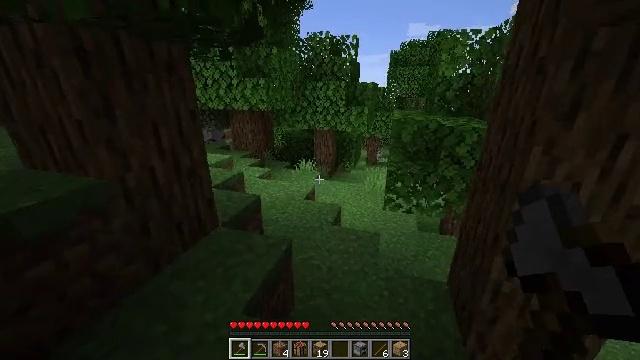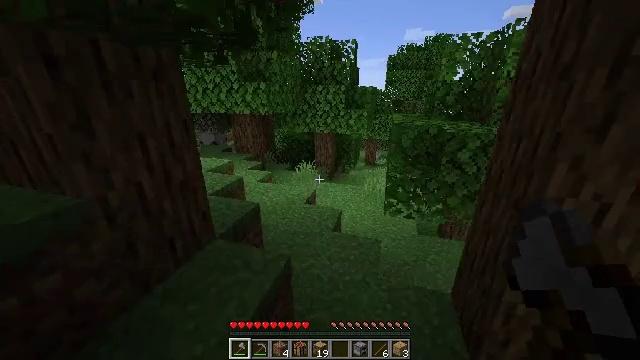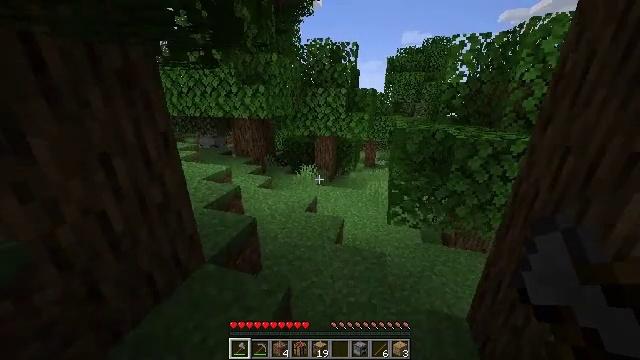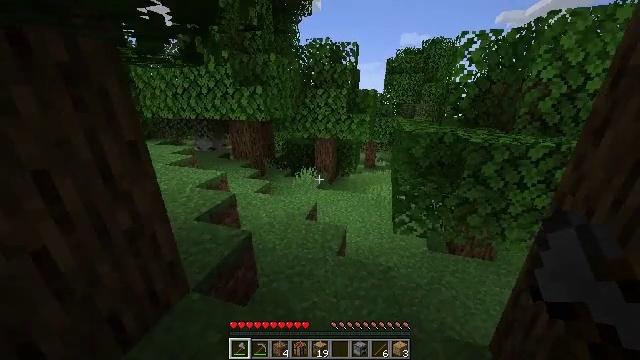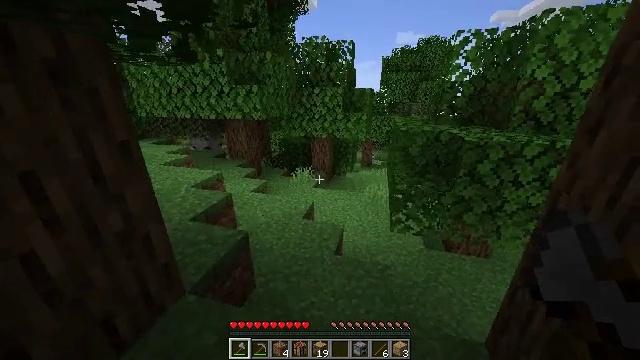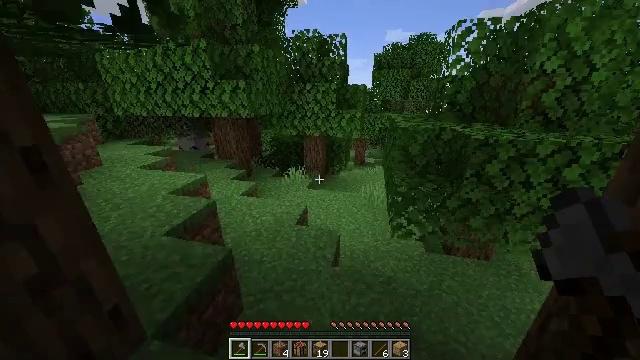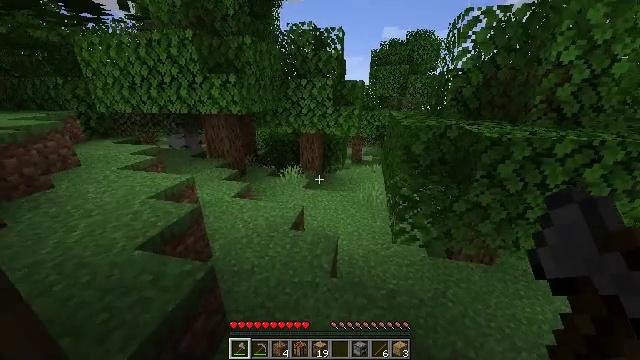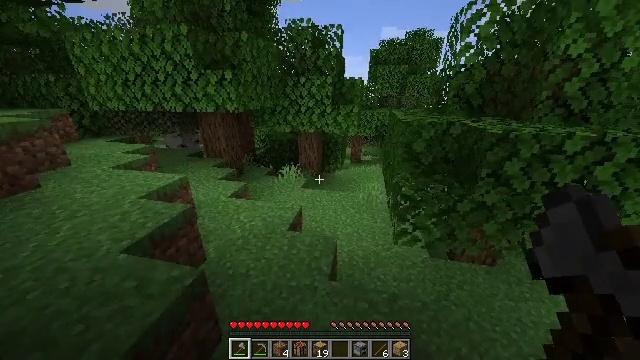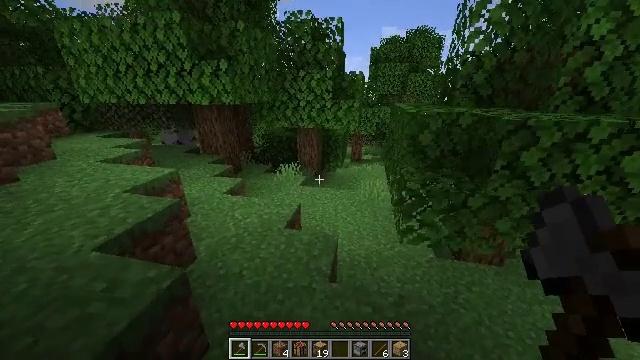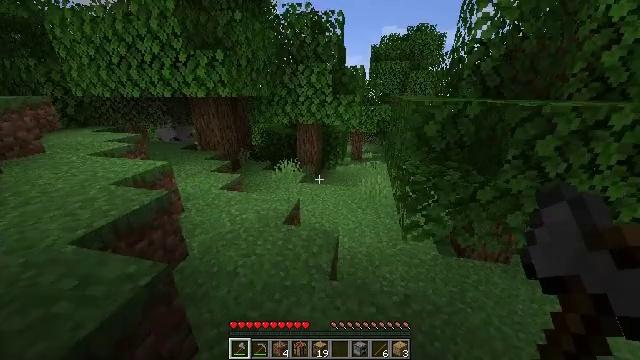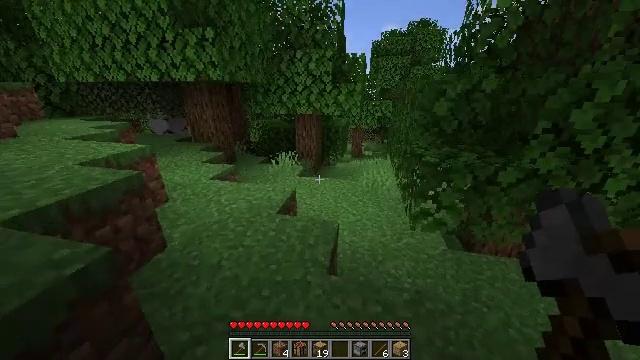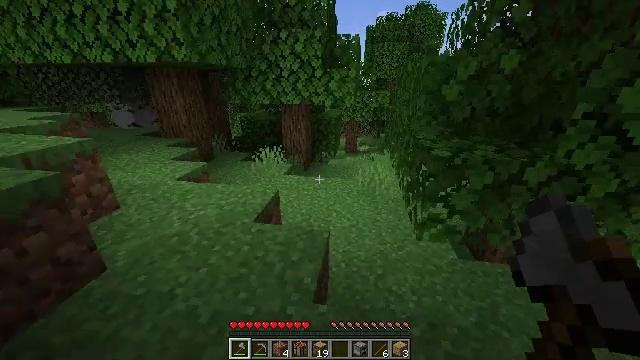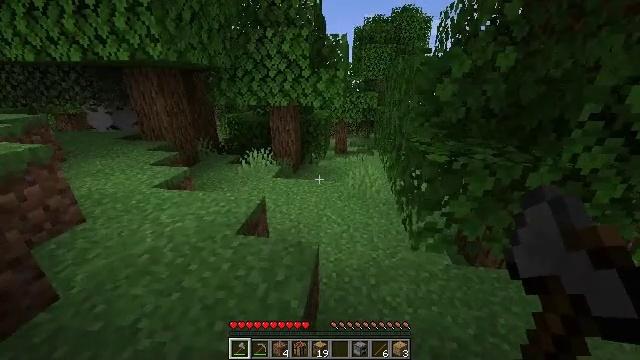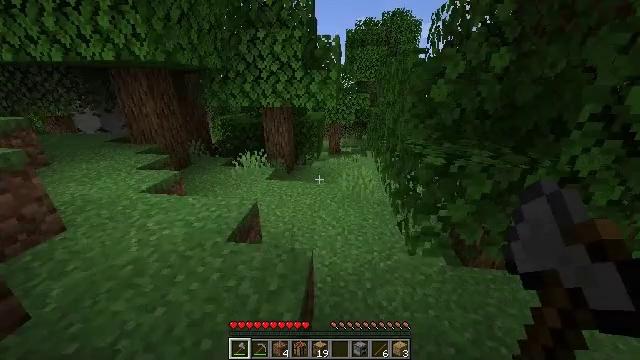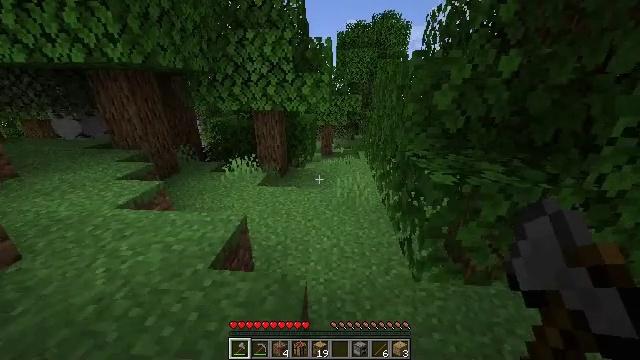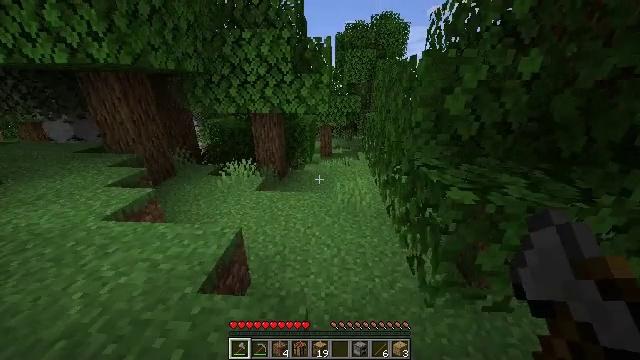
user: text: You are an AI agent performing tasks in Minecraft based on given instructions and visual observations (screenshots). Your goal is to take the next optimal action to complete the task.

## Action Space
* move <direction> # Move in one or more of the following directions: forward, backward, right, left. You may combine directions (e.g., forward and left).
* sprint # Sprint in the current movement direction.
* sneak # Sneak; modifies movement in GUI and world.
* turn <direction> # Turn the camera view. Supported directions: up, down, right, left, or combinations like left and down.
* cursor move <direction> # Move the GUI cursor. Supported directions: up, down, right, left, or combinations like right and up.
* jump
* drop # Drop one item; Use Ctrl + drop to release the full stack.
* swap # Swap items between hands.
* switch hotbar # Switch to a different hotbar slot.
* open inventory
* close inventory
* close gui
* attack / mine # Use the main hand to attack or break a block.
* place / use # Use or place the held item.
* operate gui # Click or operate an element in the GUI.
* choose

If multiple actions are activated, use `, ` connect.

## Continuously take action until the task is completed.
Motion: motion action
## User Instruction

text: Gather tall seagrass in the sea.
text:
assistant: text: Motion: move forward, sprint
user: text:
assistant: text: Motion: move forward, sprint
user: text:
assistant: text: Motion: move forward, sprint
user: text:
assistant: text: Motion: move forward, sprint
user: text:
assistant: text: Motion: move forward, sprint, turn right
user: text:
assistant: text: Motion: move forward, sprint
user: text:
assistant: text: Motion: move forward, sprint
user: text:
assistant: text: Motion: move forward, sprint
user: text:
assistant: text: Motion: move forward, sprint
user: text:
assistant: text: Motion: move forward, sprint
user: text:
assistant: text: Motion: move forward, sprint, turn right
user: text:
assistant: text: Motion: move forward, sprint, turn right
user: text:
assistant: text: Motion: move forward, sprint, turn right
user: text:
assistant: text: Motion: move forward, sprint, turn right
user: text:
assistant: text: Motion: move forward, sprint
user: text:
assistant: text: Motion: move forward, sprint
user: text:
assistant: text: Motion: move forward, sprint
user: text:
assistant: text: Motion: move forward, sprint
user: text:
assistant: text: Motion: move forward, sprint
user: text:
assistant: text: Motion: move forward, sprint, turn right
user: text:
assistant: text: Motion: move forward, sprint
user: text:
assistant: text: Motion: move forward, sprint
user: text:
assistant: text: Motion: move forward, sprint
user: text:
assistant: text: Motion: move forward, sprint
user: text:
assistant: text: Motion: move forward, sprint
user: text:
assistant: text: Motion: move forward, sprint
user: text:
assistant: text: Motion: move forward, sprint
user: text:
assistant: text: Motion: move forward, sprint
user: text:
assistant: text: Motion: move forward, sprint, turn right
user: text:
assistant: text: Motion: move forward, sprint, turn right